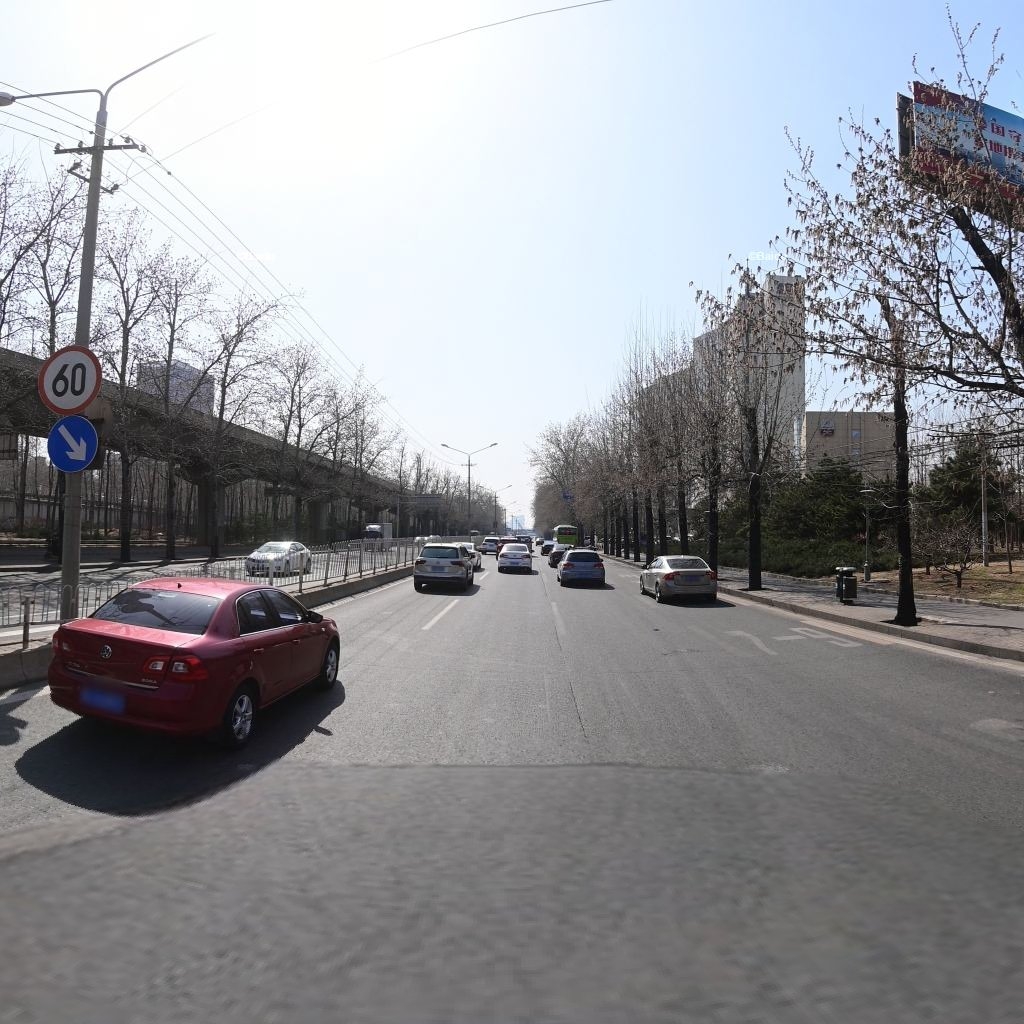
Region: Chaoyang
Road damage annotations: longitudinal crack, transverse crack